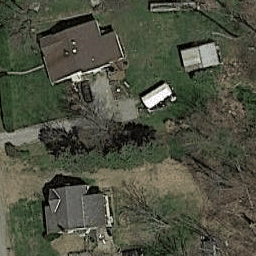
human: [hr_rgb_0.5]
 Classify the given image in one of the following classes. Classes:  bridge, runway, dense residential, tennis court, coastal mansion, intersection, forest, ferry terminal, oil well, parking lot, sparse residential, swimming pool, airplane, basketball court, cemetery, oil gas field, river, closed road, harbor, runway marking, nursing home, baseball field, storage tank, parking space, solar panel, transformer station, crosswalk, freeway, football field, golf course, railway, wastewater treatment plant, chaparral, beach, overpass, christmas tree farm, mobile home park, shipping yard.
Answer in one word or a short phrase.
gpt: sparse residential